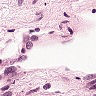
Metastatic tissue present: no